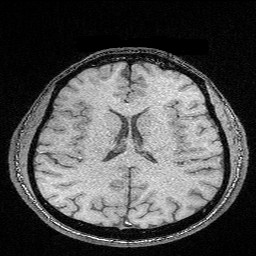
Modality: FLASH
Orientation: coronal
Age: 31
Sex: male